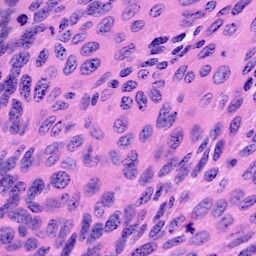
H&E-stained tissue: Cervix